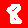
Digit: 8